Question: So I'm currently working on a c# tool where I need to calculate where the user clicks in the timeline and then get that current number within the range. The end result always should be an 'Integer' since this is based on frames.

Is this the correct way for writing the code to do this? I was not sure if there was a simpler way of writing it. All the 'Float' tags seem a bit much. How do i then just convert it to a Integer at the end? It seems a bit inaccurate...
'''
int ctrlX = e.X; // cursors X pos relative to control
float perct = ((float)e.X / (float)this.Width); // control pixel width
float normalizedWidth = this.maxValue - this.minValue;
float val = this.minValue + (perct * normalizedWidth);
label1.Text = val.ToString();
'''
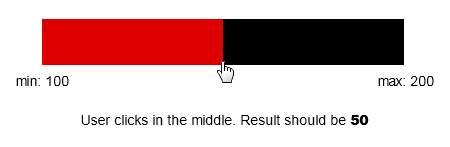
Answer: Just do this:
'''
label1.Text = ((int)val).ToString();
'''
If you need it to round up or down, use 'Math.Ceiling' or 'Math.Floor' first!
Or simplify the whole thing to:
'''
var result = this.MinValue + (int)( ( e.X / (double)this.Width ) * ( this.maxValue - this.minValue );
label1.Text = result.ToString();
'''
Also note that you might get x values outside the control (seeing how it keeps mouse capture while the mouse is down), so you might want to care for that. (edit: if you allow the user to drag the value, that is)